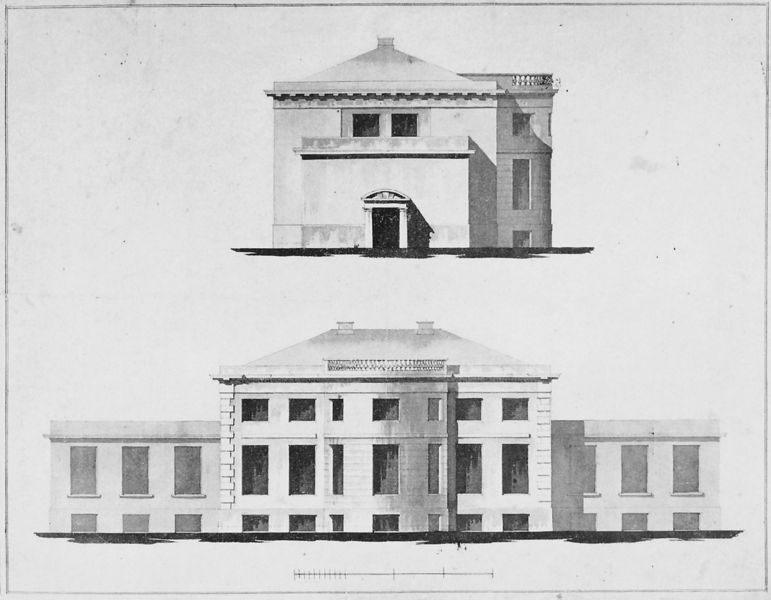
Titel: Landhaus J.C. Godeffroy, Nienstedten, Elbchaussee 499; Seitenfront und Hinterfront
Künstler: Christian Frederik Hansen
Institution: Kopenhagen, Kunstakademie
Schlagwörter: flügel, schatten, weiß, fenster, grau, hintergrund, licht, schwarz, skizze, tür, zeichnung, dach, gebäude, haus, alt, architektur, häuser, front, schornstein, turm, balkon, terrasse, ansicht, bogen, fassade, giebel, grafik, industrie, rundbogen, seitenansicht, tor, eingang, eckig, rechteck, palazzo, balustrade, rückseite, groß, schnitt, seite, entwurf, vorderseite, halbrund, portal, villa, sims, simse, plan, vorlage, querschnitt, geschoss, maßstab, bauplan, dachterrasse, winkel, ordnung, längsschnitt, vorne, palst, planung, palasr, weiß#, gvorlage